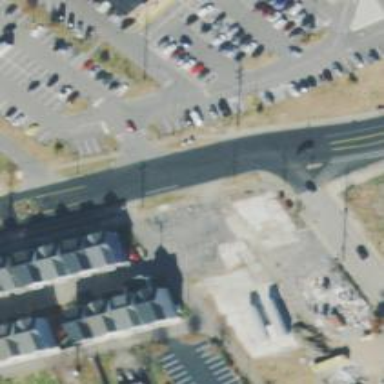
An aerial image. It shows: Marked road crossing.